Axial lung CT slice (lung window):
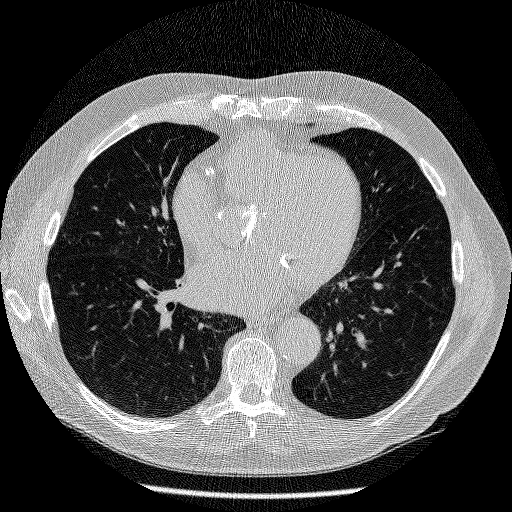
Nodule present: no